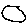
Label: circle